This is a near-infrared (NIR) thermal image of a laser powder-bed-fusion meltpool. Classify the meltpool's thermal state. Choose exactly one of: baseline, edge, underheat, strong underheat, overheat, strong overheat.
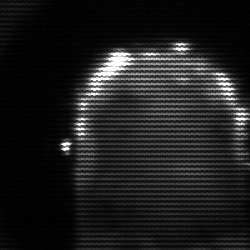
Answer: baseline